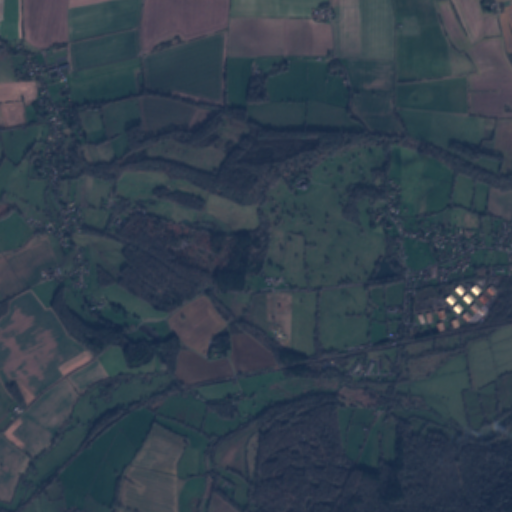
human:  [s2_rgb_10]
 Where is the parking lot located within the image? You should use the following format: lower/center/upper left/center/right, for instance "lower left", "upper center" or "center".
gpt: The parking lot is located in the center right of the image.
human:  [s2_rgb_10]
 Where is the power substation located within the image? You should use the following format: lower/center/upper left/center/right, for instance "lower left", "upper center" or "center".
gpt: The power substation is located in the lower center of the image.
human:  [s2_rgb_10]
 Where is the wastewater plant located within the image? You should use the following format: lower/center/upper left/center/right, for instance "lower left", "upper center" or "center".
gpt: The wastewater plant is located in the lower center of the image.
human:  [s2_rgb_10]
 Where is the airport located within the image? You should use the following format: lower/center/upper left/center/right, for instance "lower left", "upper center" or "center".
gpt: There is no airport in the image.